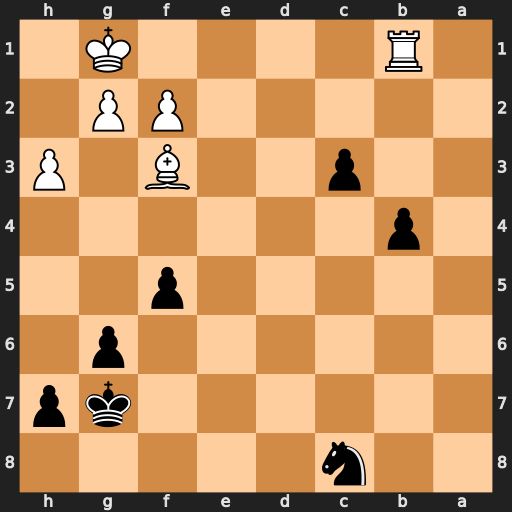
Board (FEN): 2n5/6kp/6p1/5p2/1p6/2p2B1P/5PP1/1R4K1
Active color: b
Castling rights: -
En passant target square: -
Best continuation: c2 Rc1 b3